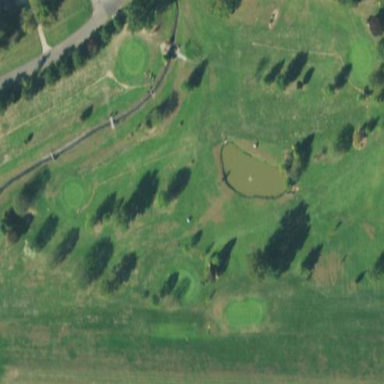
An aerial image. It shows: Golf course.